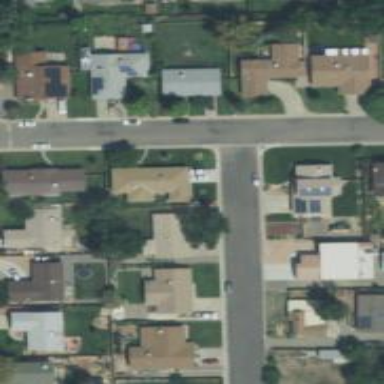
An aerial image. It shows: Residential road with asphalt surface and separate sidewalk.